Interaction volume radius: 5 \u00c5
Interaction volume height: 15 \u00c5
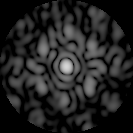
Disorder parameter: 0.6796